Aerial crown-view tile of a tropical tree (Barro Colorado Island, Panama), acquired 20250715:
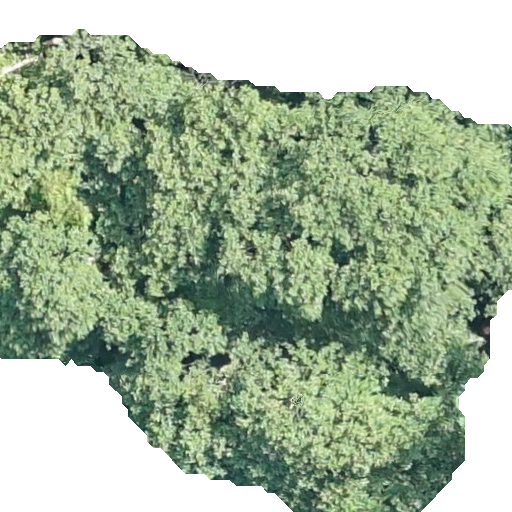
Species: Hieronyma alchorneoides
GBIF accepted scientific name: Hieronyma alchorneoides
Crown area: 334.812 m²